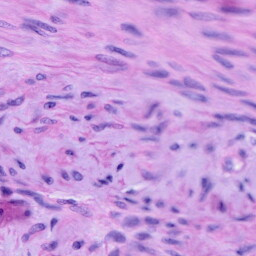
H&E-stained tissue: Cervix